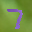
Label: 7